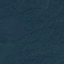
Label: Forest